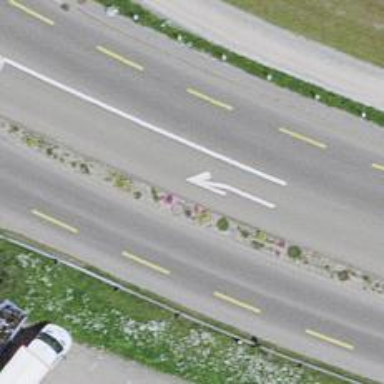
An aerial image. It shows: Secondary road with advisory cycle lane.